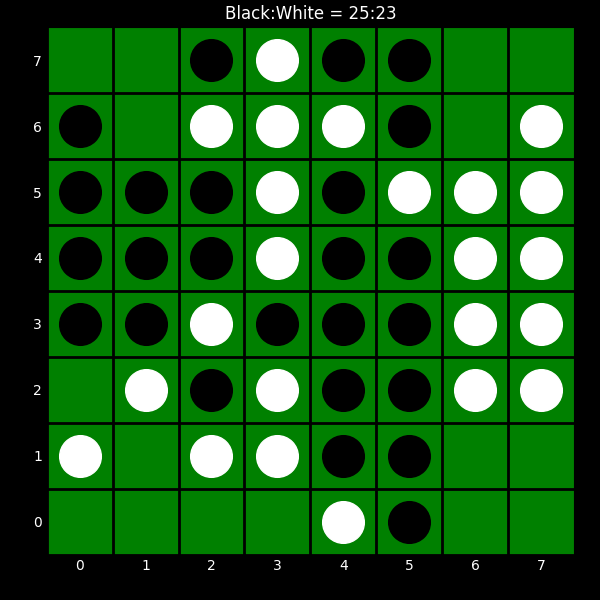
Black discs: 25
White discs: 23